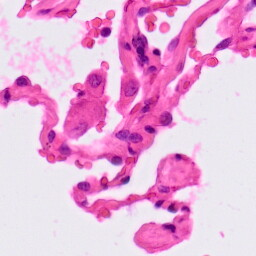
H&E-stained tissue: Lung